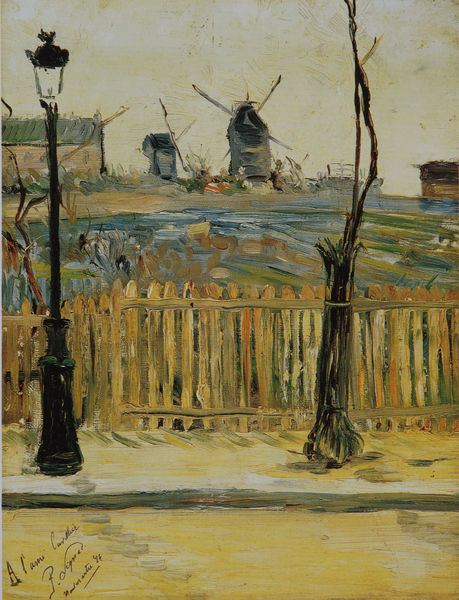
Titel: Rue Caulaincourt
Künstler: Paul Signac
Standort: Paris
Institution: Musée Carnavalet
Schlagwörter: baum, blau, dunkel, flügel, gemälde, himmel, meer, schatten, wasser, weiß, wolken, baumstämme, bäume, cezanne, fluss, gelb, grob, grün, impressionismus, landschaft, menschen, ocker, see, ufer, äste, braun, bunt, fenster, frankreich, grau, hell, hintergrund, lampe, laterne, licht, orange, schwarz, strasse, ölbild, dach, gebäude, gras, haus, rot, weg, wiese, wolke, zaun, beige, malerei, wand, stein, holland, signatur, öl, ast, bach, baumstamm, feld, felder, gracht, horizont, häuser, hügel, mühle, mühlen, stamm, strauch, wind, windmühle, zweige, gewässer, pastos, pfad, sonne, sträucher, windrad, windräder, gold, räder, windmühlen, garten, schrift, segel, ansicht, ort, acker, farben, dächer, mauer, farbe, tag, kahl, bauernhof, gartenzaun, herbst, hof, latten, lattenzaun, winter, signiert, holzzaun, van gogh, promenade, duktus, datum, stimmung, bretter, ölfarbe, ölfarben, ortschaft, wände, unterschrift, scheune, bürgersteig, gehsteig, nach 1900, zentralperspektive, widmung, gehweg, text, trottoir, buchstabe, buchstaben, bordstein, wässrig, dunke, mauern, straßenlaterne, pinselstriche, zaunpfahl, rinnstein, stumpf, letter, lettern, latte, höfe, ostfriesland, parallelen, vertikalen, baumschutz, bürgersteilg, doppelungen, dreieckskonstruktion, pafad, schnell gemalt, windsegel, wlken, wässriger auftrag, immpressionismus, windstill, glau, ten, gebude, zartes gelb, laterne windmühle zaun, bürgersteigschwarz